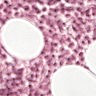
Metastatic tissue present: no